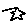
Label: star